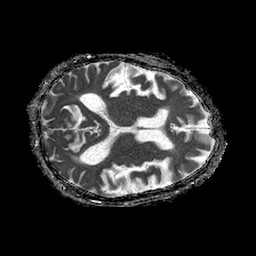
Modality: ADC
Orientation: axial
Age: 83
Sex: female
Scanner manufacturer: philips
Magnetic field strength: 1.5 T
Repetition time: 4.6 s
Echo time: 0.08517 s